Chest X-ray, PA view. Patient: 27 years old, sex M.
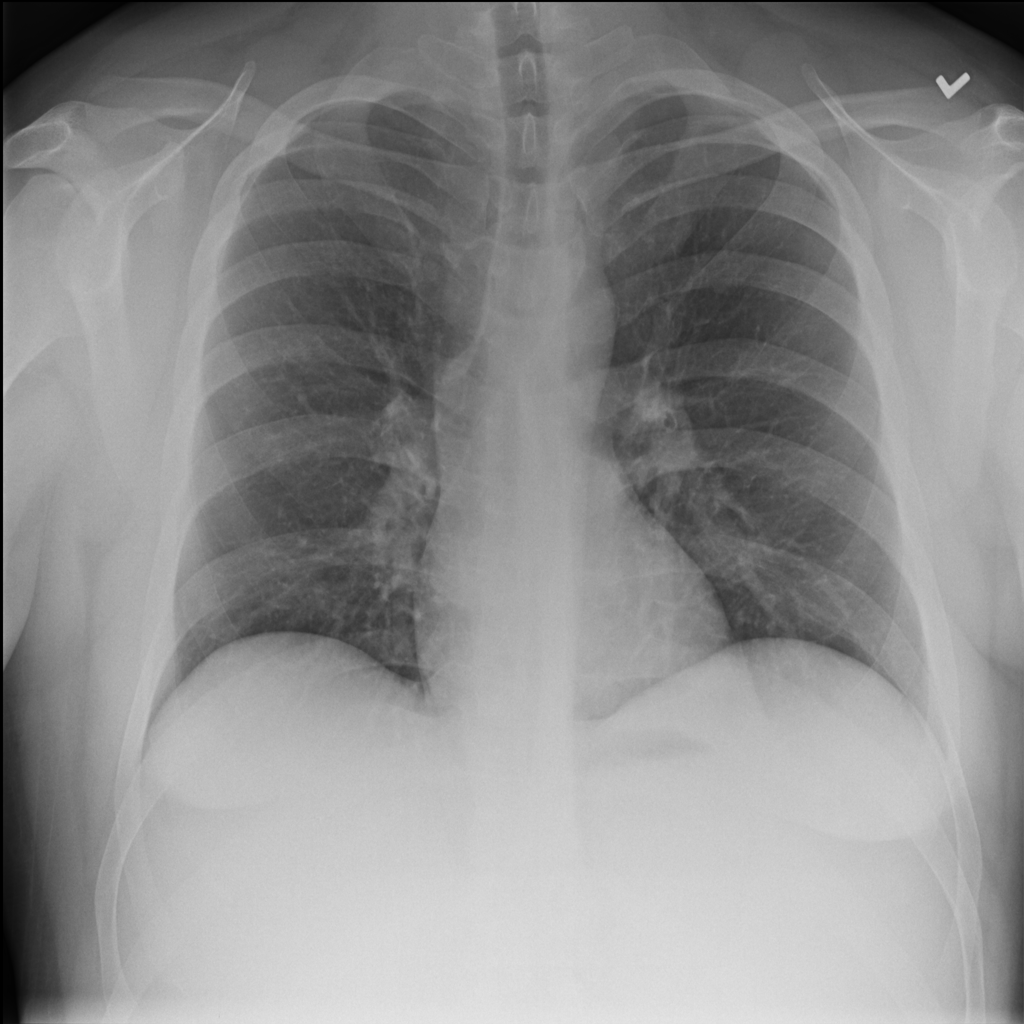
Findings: No Finding